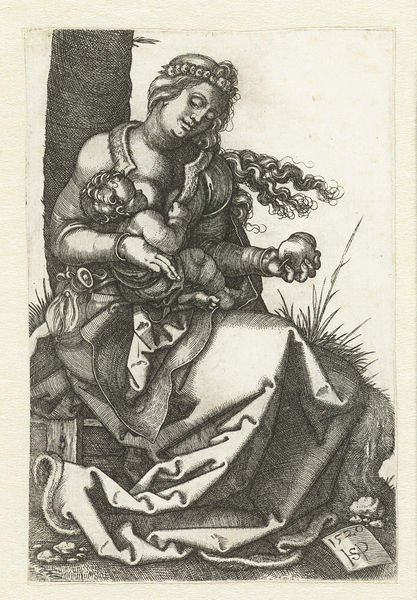
Titel: Maria met kind aan de borst en peer
Künstler: Hans Sebald Beham
Standort: Amsterdam
Institution: Rijksmuseum
Schlagwörter: jupe, gravure, cheveux, sein, main, robe, enfant, mere, tronc, fruit, moyen age, herbe, durer, bras, col, assise, eau forte, signe, brin, allaite, nourrit, 15e